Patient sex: M
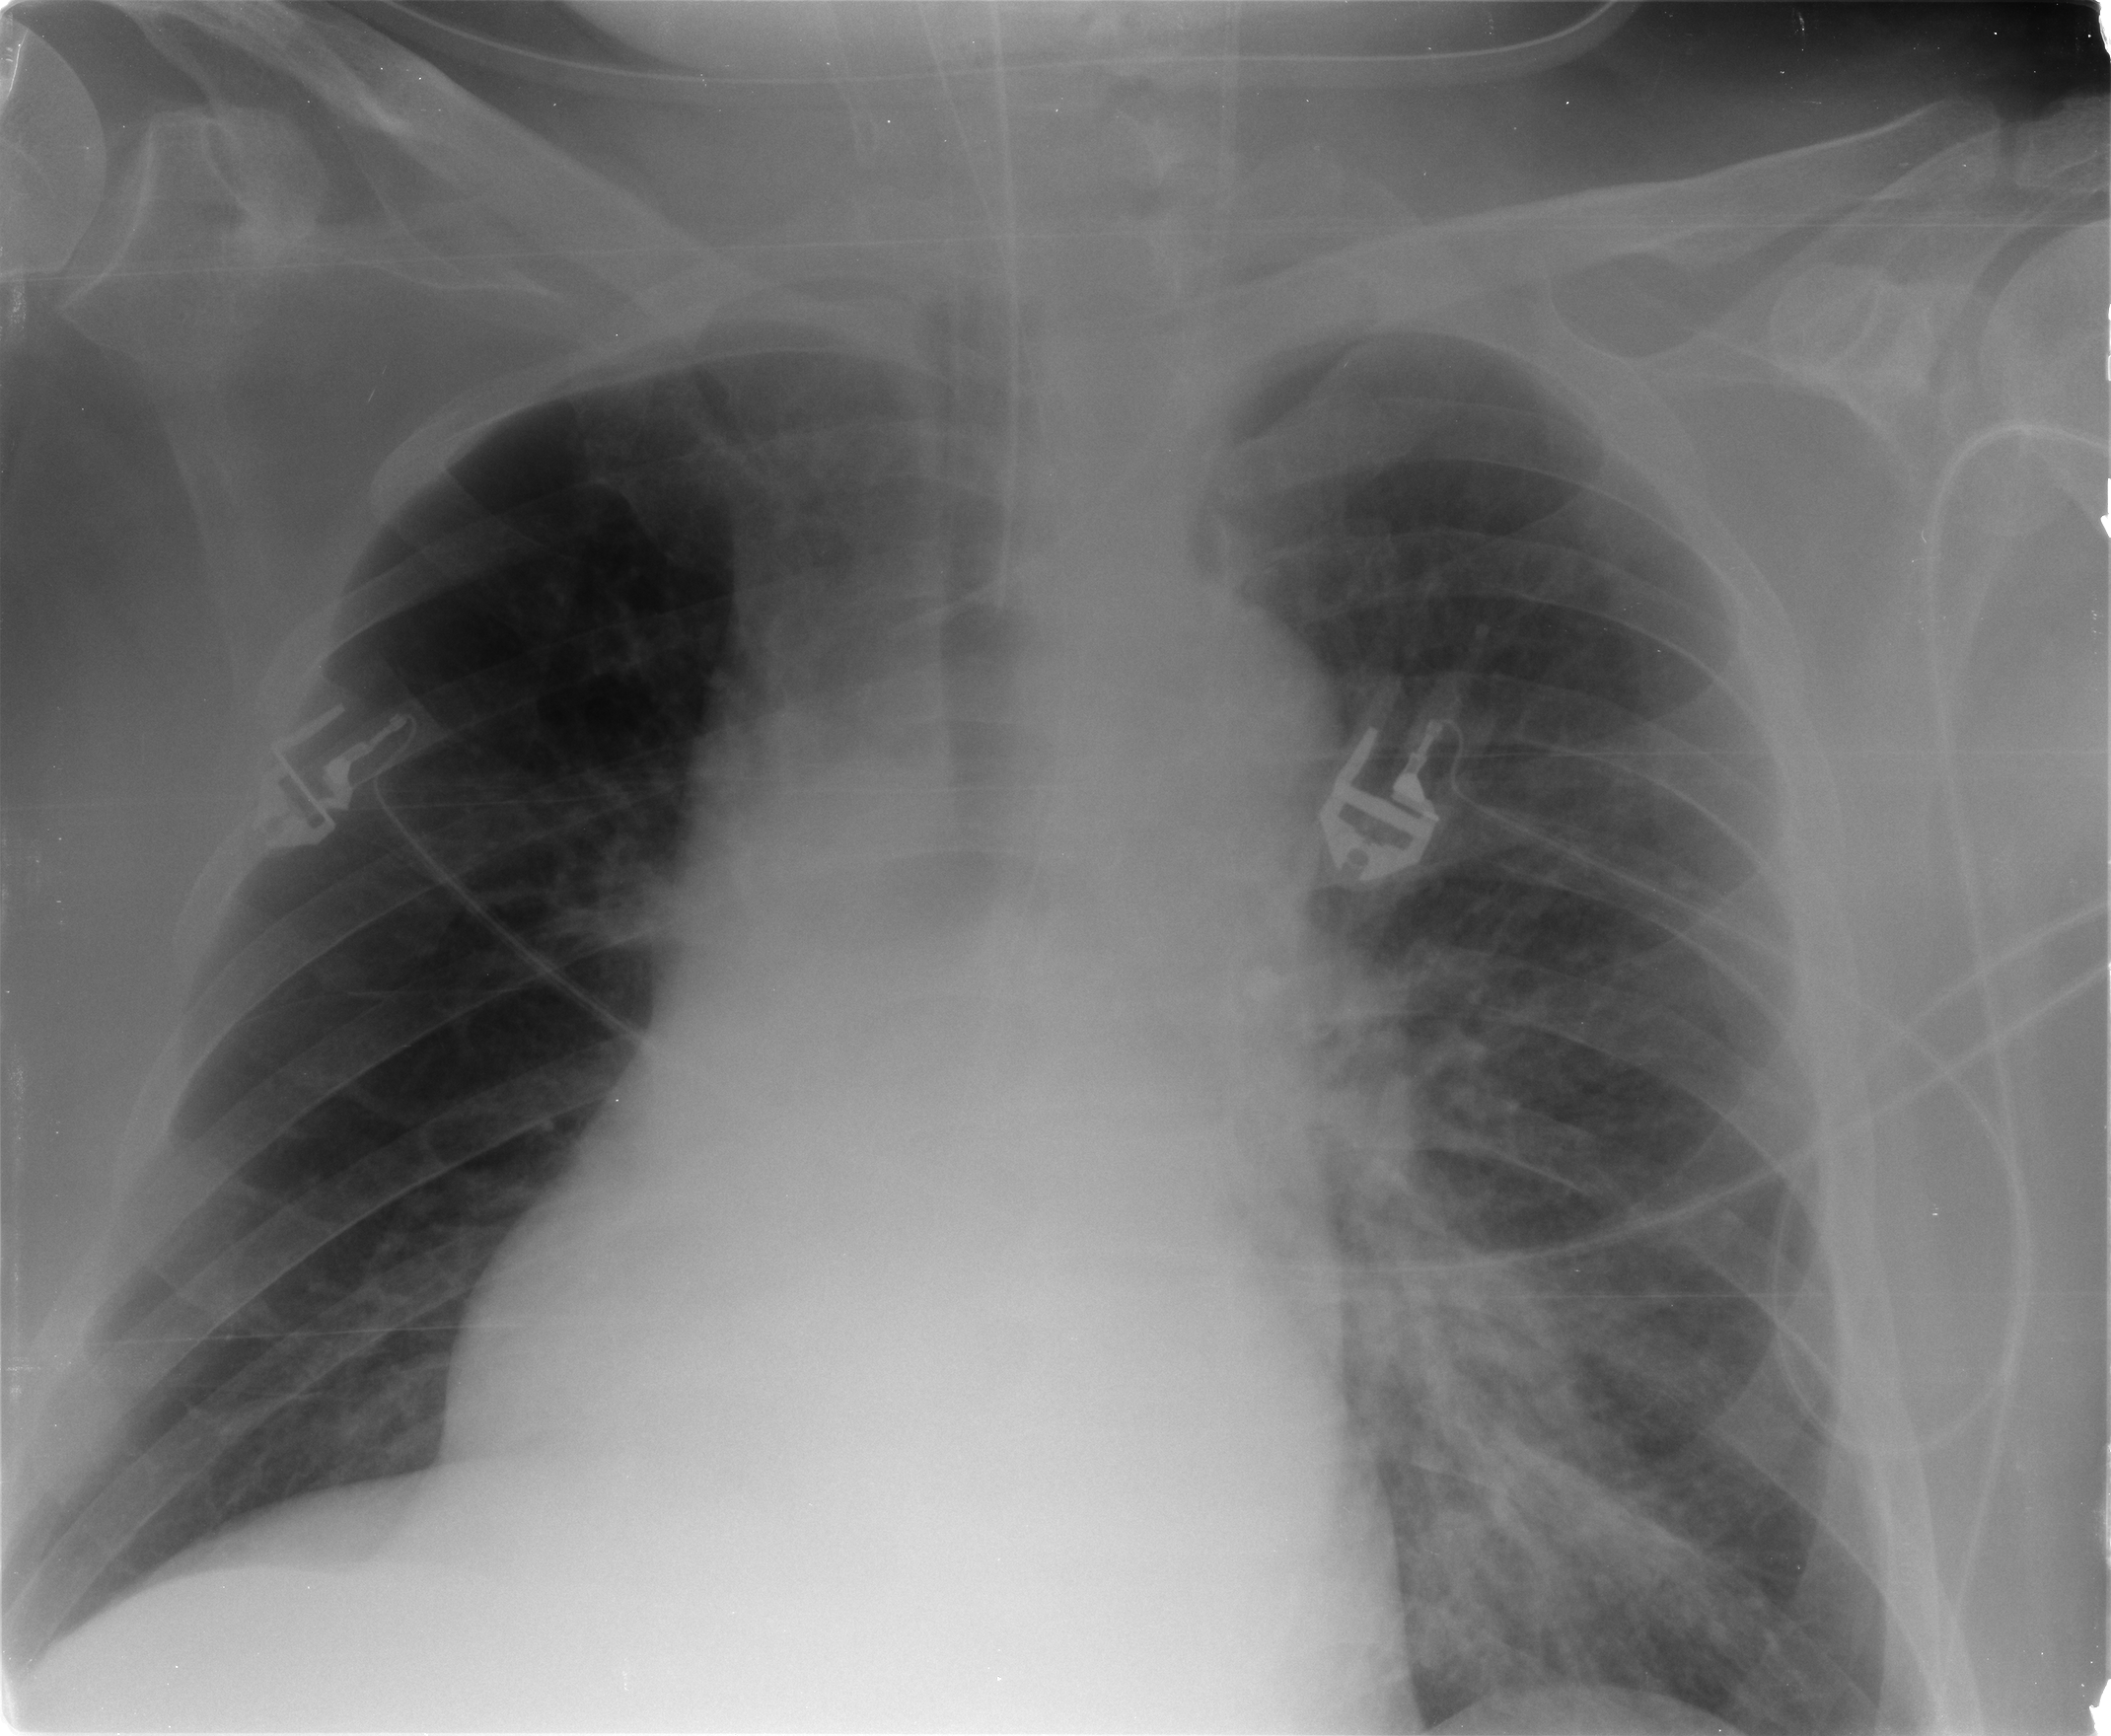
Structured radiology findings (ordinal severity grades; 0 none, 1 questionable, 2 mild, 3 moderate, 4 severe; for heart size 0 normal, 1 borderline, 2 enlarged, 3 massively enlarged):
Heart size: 1
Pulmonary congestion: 0
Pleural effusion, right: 0
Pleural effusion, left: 0
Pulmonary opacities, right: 0
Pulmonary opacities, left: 3
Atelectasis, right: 0
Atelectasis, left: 2